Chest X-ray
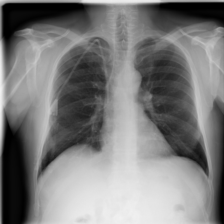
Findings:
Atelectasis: negative
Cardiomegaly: negative
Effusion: negative
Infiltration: negative
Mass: negative
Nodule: negative
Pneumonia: negative
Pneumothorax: negative
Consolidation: negative
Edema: negative
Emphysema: negative
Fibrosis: negative
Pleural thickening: negative
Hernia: negative